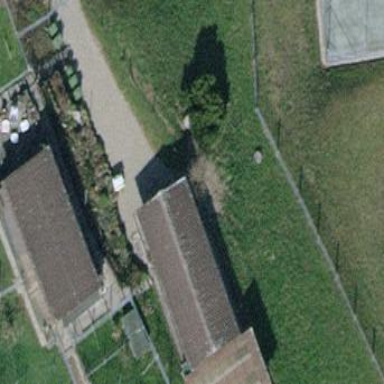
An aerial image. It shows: Shed building.